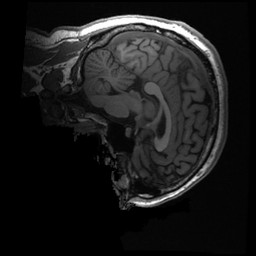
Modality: T1w
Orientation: sagittal
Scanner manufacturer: ge
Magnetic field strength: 3 T
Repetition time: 0.008176 s
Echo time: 0.003184 s